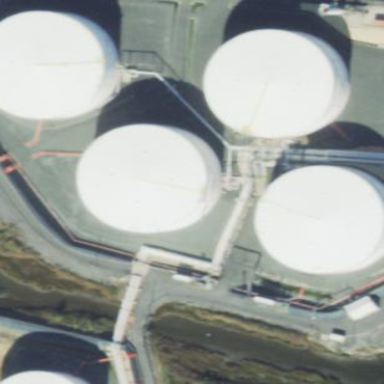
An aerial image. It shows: Storage tank created as man-made structure.